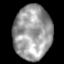
Tissue: skin
Cell type: Epithelial cells
Senescence score: 0.2418
Nuclear area (px): 2015
Mean DAPI intensity: 156.061